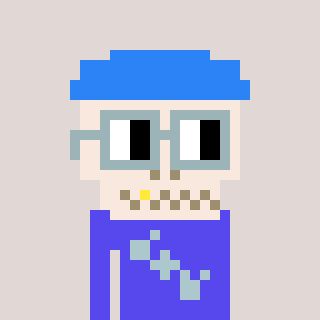
a pixel art character with square dark gray glasses, a skeleton-hat-shaped head and a computerblue-colored body on a warm background